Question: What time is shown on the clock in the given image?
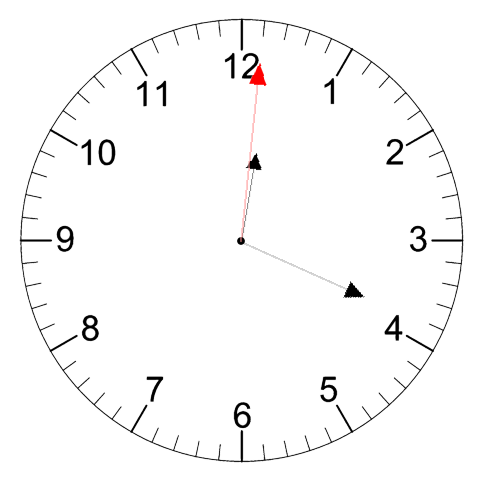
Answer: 12:19:01